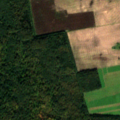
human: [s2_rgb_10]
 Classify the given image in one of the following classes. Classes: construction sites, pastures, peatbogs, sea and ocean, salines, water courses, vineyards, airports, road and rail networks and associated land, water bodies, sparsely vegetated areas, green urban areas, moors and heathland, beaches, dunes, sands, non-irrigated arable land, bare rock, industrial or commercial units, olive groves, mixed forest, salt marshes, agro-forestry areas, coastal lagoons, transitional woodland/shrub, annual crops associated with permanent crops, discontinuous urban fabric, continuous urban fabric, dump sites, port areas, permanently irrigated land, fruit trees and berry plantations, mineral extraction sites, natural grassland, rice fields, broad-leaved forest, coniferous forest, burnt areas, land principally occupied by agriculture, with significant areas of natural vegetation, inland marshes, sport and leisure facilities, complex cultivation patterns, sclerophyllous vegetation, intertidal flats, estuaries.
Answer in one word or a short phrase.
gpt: non-irrigated arable land, broad-leaved forest